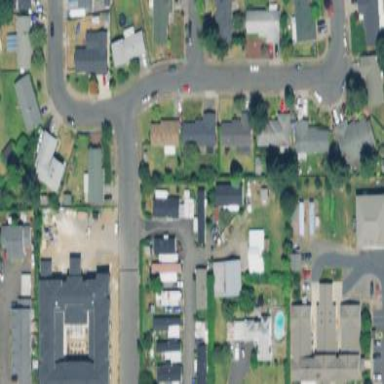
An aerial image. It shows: Residential area designated as trailer park.